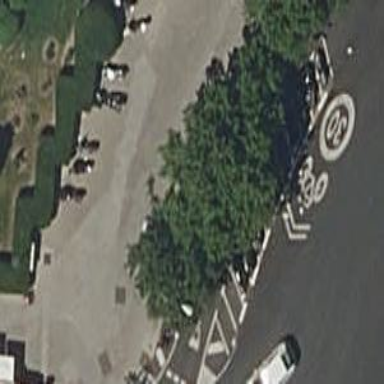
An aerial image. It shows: Motorcycle parking facility.